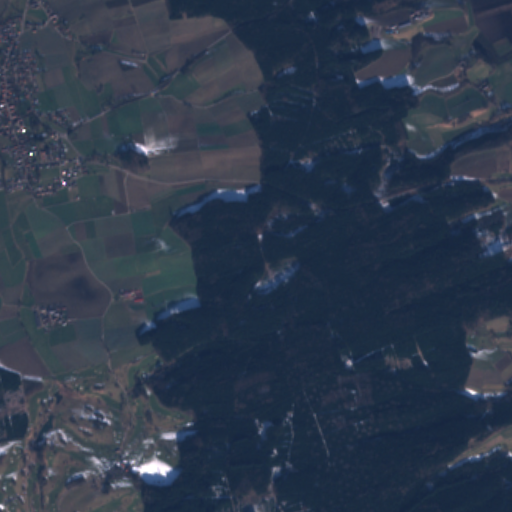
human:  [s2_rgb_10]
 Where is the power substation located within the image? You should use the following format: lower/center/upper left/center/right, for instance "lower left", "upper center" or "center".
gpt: The power substation is located in the upper left of the image.
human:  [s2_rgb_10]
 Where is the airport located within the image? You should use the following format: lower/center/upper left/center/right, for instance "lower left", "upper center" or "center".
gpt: There is no airport in the image.